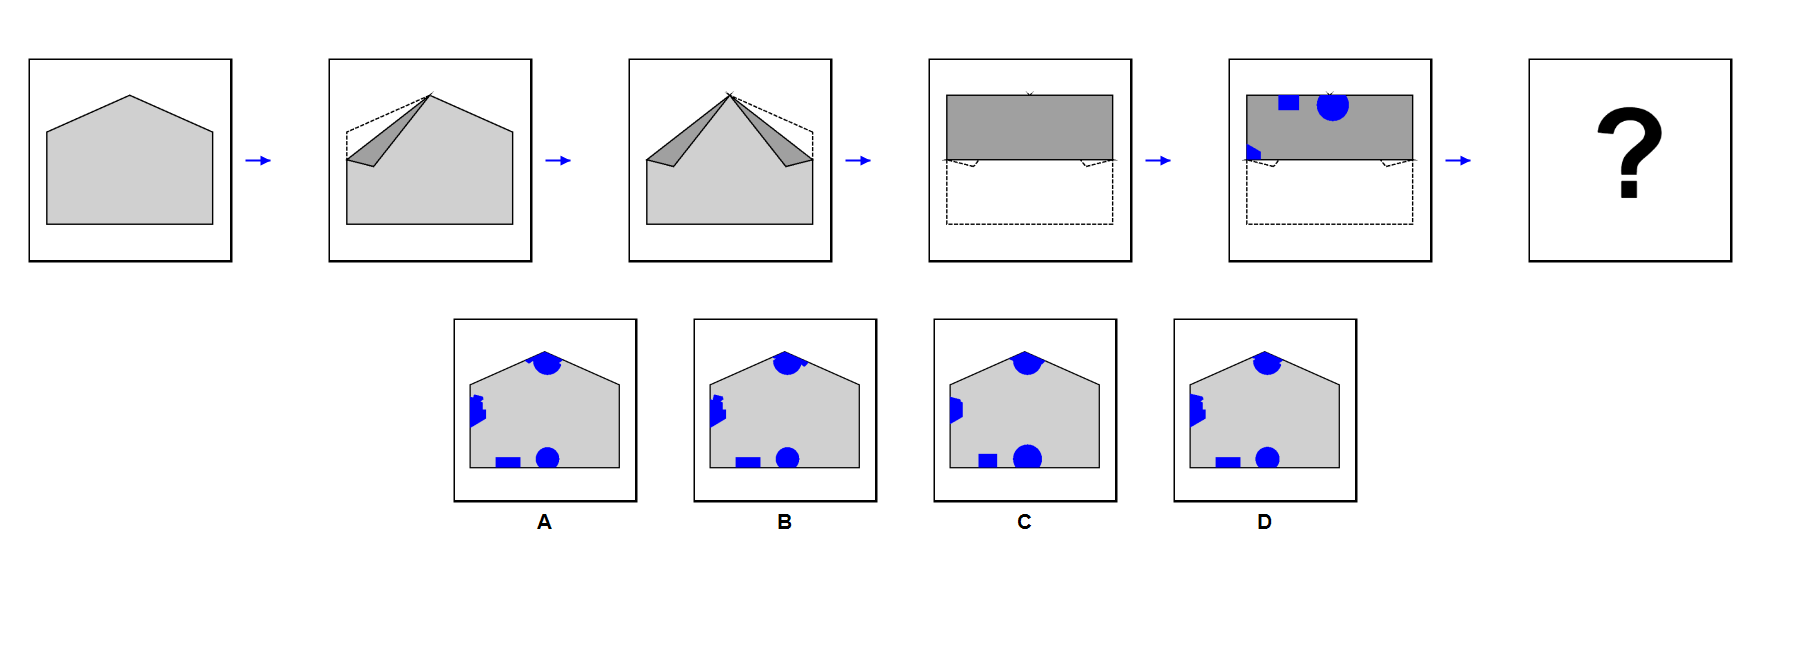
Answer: C